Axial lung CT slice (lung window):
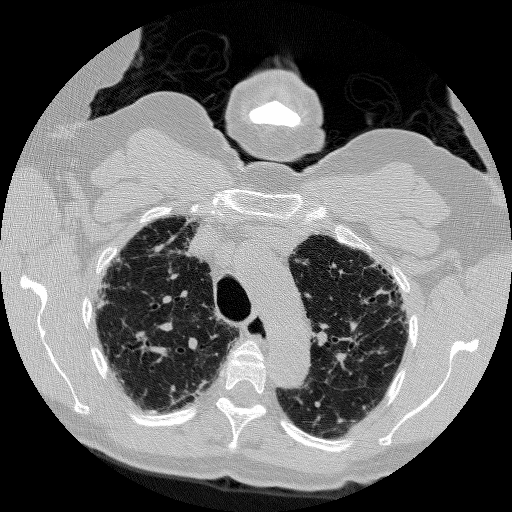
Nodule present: no